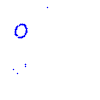
Particle: proton